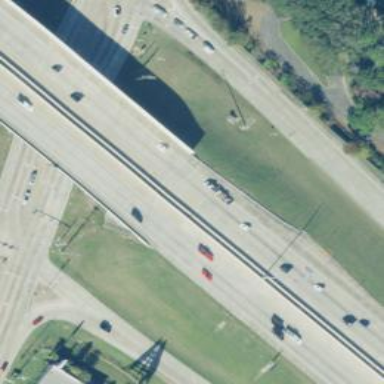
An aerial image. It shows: Motorway.